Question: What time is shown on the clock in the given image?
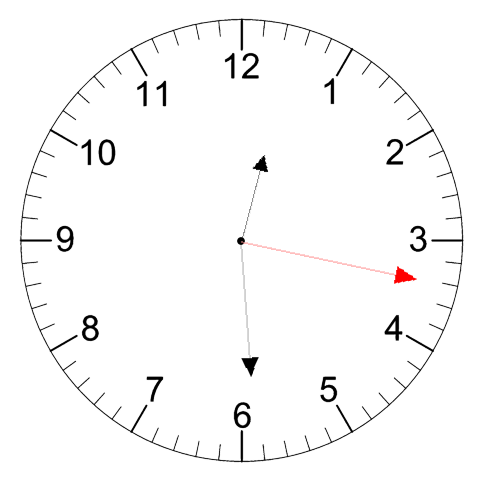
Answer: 12:29:17